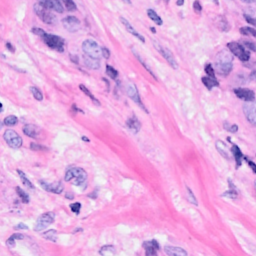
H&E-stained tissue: Breast